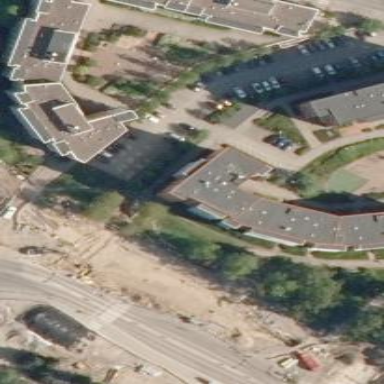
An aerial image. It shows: Block of apartments with flat roof colored in dark grey.